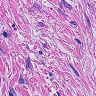
Metastatic tissue present: yes